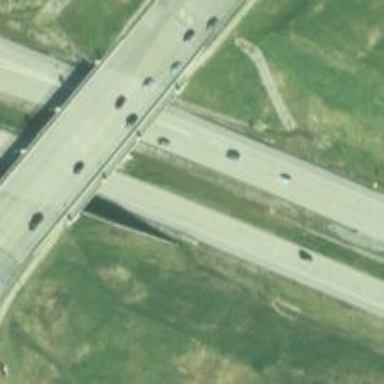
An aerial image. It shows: Motorway junction.